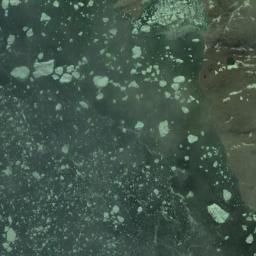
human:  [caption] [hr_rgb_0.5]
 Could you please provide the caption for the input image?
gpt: There are many ice on the green sea next to the land .

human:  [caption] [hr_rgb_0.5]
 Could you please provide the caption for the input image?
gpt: Countless ice cubes of various sizes are connected into a loose, Large piece floating on the blue sea .

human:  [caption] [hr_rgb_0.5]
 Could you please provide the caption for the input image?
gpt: A lot of small pieces of sea ice are next to the land .

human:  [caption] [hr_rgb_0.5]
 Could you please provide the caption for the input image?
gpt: There are sea ice of different shapes and sizes .

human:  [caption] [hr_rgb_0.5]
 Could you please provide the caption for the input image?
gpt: There are many pieces of sea ice beside the mainland .